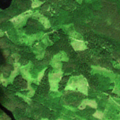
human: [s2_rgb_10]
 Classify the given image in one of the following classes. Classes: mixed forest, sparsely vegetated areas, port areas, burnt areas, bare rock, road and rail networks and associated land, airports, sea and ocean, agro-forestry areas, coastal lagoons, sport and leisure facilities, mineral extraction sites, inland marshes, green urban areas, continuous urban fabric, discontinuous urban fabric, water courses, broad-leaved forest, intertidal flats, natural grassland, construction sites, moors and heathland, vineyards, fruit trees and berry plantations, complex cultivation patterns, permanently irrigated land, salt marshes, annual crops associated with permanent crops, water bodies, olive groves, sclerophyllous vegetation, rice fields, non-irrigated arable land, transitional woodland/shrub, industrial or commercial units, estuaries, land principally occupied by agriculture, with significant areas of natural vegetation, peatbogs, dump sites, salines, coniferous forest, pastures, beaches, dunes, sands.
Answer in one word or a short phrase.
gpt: coniferous forest, mixed forest, transitional woodland/shrub, water bodies